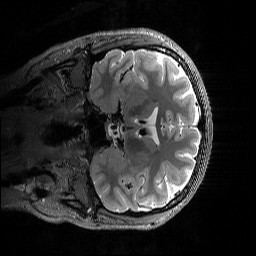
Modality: T2w
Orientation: coronal
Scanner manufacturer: siemens
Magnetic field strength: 3 T
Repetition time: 3.2 s
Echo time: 0.565 s